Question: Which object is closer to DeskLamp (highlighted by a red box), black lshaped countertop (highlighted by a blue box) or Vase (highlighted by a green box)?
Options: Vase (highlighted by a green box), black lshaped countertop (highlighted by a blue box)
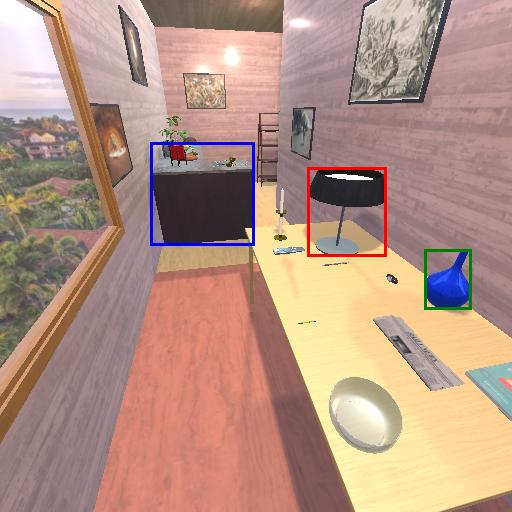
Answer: Vase (highlighted by a green box)